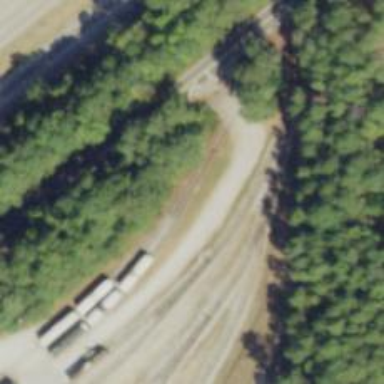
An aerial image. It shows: Railway spur service.